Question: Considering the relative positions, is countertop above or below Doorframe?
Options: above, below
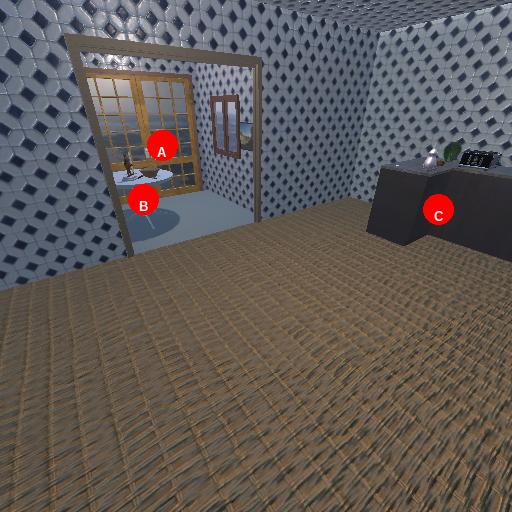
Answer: above